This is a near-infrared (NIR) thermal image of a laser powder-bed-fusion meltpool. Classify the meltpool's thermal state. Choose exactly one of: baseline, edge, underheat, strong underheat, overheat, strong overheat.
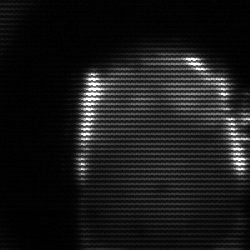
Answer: baseline